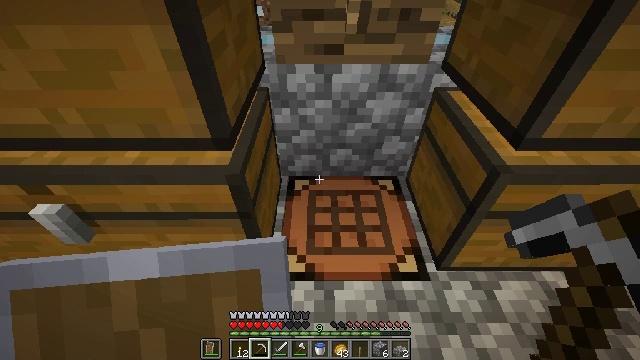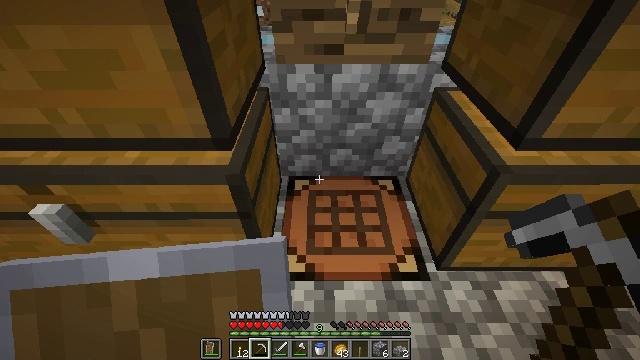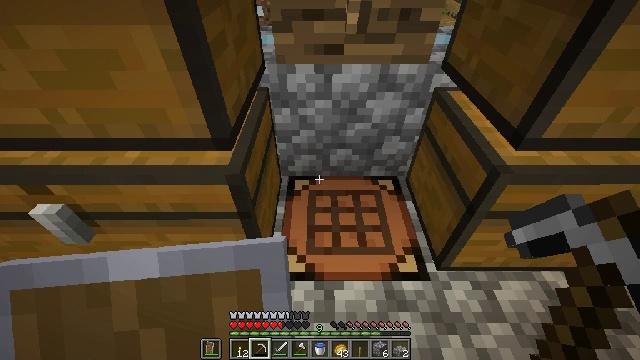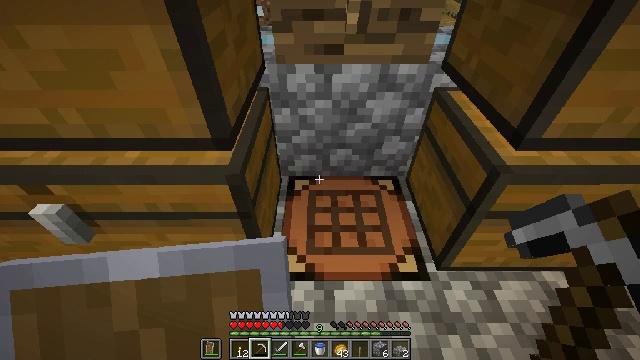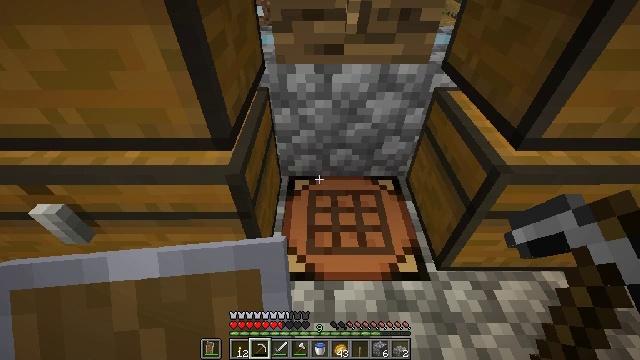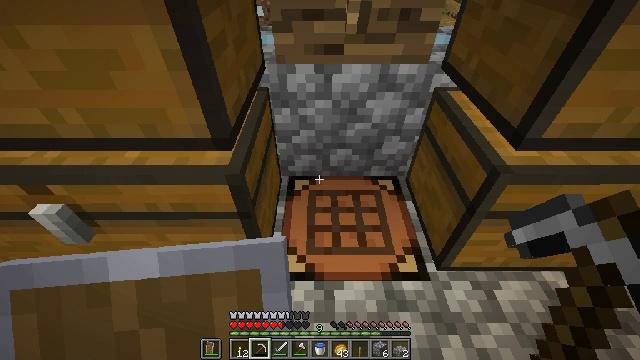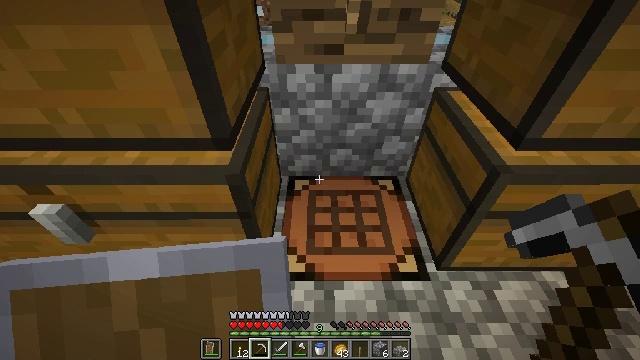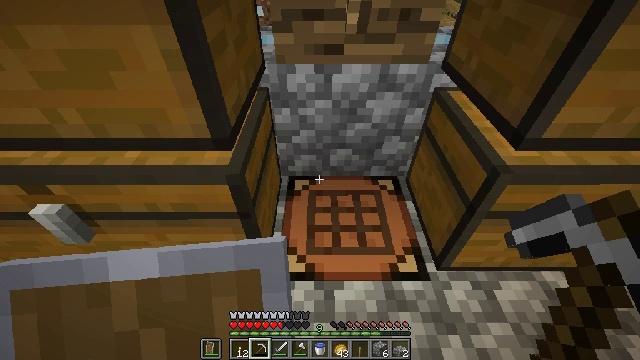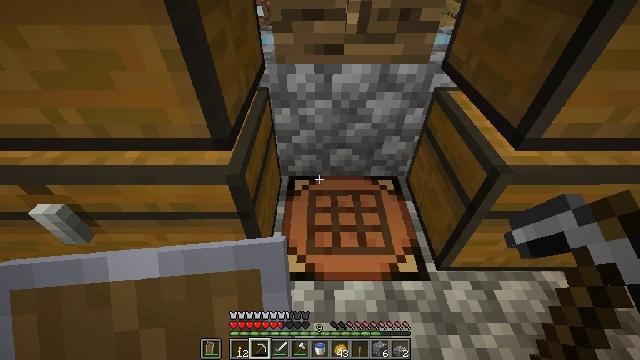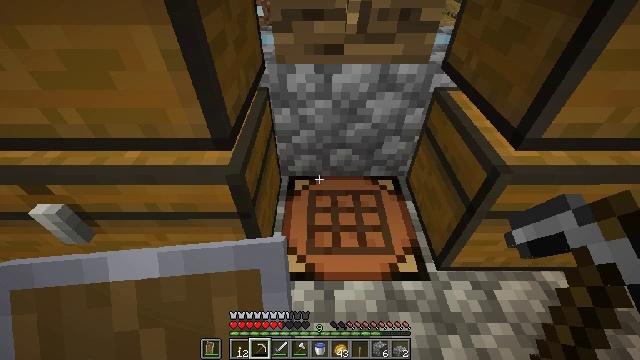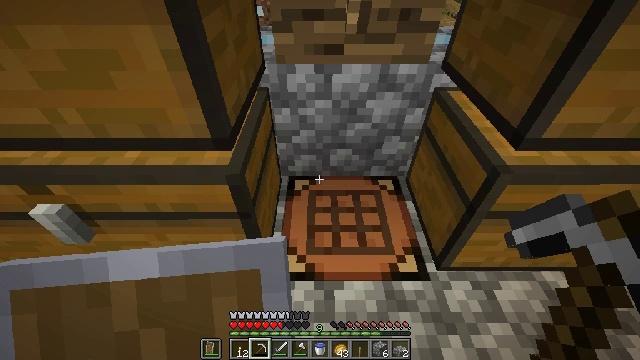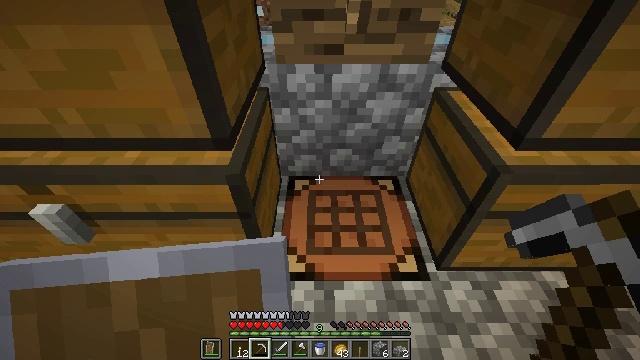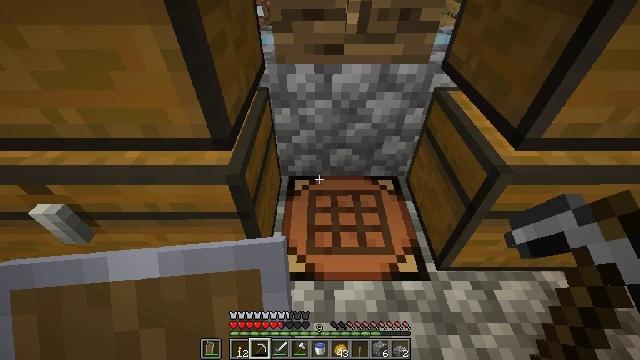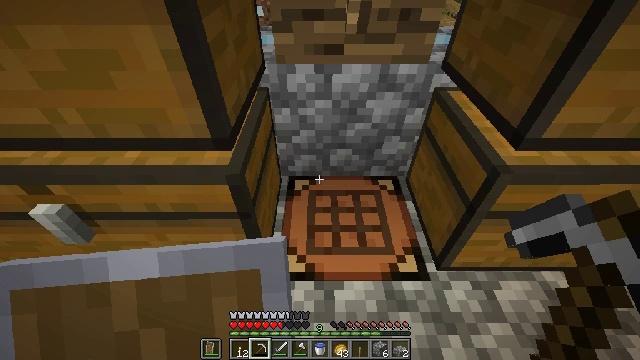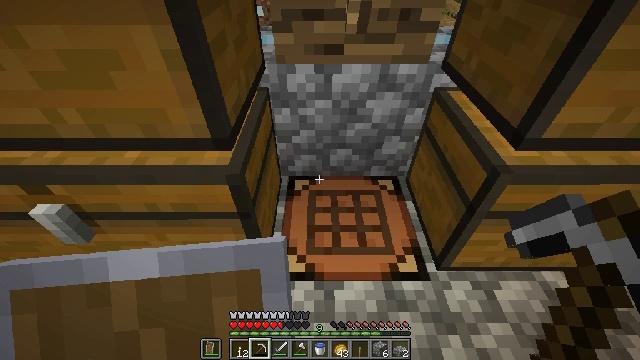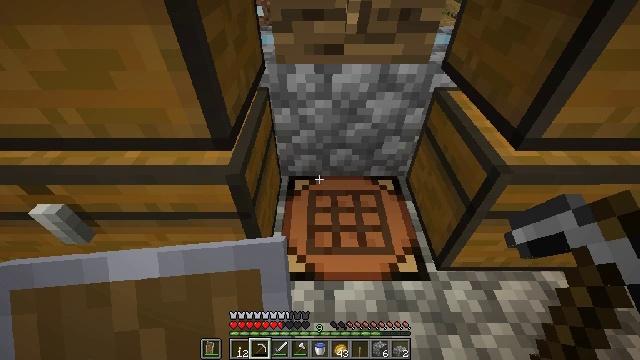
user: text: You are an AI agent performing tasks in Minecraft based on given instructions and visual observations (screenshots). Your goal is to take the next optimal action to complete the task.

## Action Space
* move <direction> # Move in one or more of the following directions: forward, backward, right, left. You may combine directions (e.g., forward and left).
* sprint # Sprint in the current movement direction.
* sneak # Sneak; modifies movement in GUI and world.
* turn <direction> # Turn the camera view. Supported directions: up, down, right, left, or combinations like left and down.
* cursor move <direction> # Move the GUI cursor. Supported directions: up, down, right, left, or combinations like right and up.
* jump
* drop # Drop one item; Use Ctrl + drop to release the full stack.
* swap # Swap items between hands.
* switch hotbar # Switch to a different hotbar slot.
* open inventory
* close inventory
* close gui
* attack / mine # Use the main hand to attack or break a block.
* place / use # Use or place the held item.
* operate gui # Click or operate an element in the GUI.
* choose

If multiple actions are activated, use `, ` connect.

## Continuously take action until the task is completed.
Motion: motion action
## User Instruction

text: Craft a repeater.
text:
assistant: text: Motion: no_op
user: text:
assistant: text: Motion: no_op
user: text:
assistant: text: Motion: no_op
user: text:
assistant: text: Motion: no_op
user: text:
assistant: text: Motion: no_op
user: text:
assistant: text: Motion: no_op
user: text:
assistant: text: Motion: no_op
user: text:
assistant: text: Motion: no_op
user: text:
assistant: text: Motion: no_op
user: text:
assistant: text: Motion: no_op
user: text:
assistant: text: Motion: no_op
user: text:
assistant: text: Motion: no_op
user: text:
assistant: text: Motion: no_op
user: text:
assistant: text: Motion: no_op
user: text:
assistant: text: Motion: no_op
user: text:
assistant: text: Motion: no_op
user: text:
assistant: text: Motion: no_op
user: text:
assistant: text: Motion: no_op
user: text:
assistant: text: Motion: no_op
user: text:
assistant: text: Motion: no_op
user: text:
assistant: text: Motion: no_op
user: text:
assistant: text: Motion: no_op
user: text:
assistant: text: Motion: no_op
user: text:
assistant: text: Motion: no_op
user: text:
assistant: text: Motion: no_op
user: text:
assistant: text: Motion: no_op
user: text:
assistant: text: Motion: no_op
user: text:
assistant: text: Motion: no_op
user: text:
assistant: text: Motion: no_op
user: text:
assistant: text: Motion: no_op